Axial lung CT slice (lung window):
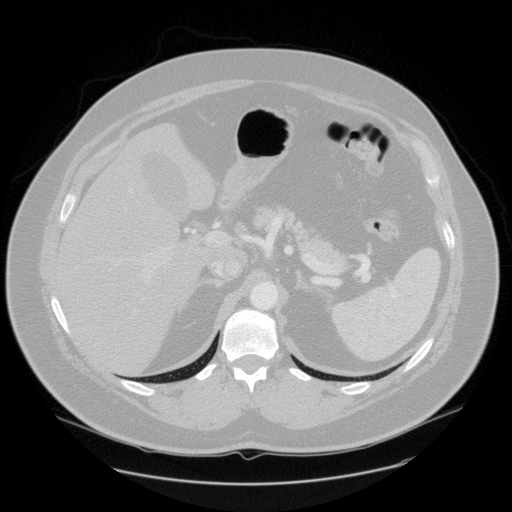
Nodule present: no